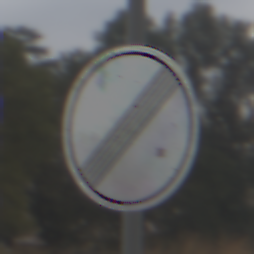
Verkehrszeichen: EndeSaemtlicherBegrenzungen
Umgebung: Outdoor, Nature
Tageszeit: MorningAfternoon
Wetter: Overcast
Licht: Natural
Jahreszeit: NotSpecified
Kontrast: LowContrast